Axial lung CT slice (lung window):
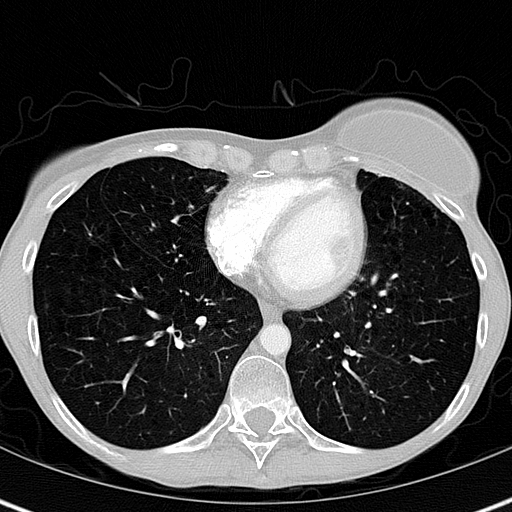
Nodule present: no